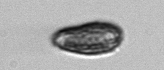
Label: Pseudochattonella_farcimen